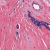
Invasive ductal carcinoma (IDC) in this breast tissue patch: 0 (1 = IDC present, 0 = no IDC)